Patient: sex M, age 64
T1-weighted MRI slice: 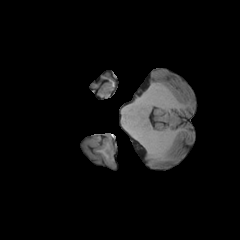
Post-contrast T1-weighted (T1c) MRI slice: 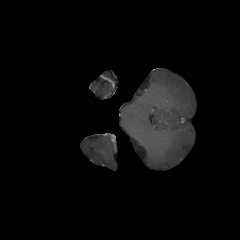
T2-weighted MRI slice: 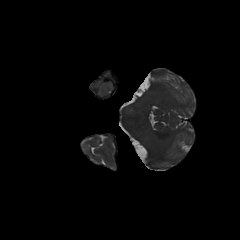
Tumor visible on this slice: no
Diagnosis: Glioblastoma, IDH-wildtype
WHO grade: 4